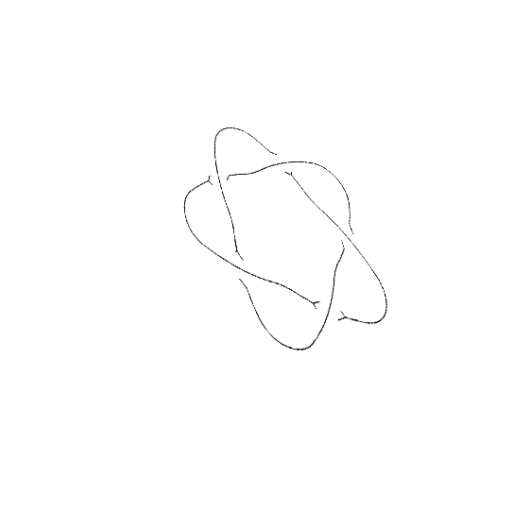
Crossing number: 5